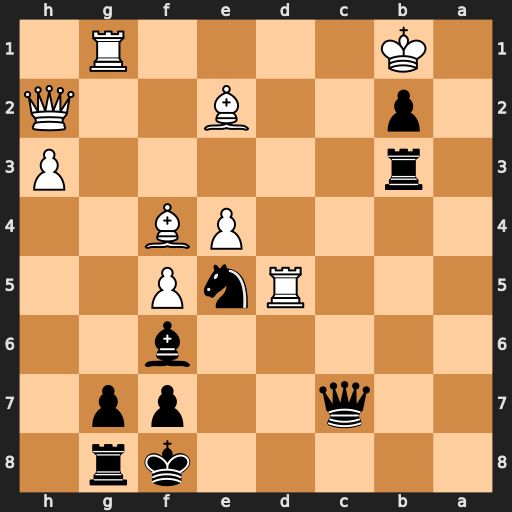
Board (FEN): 5kr1/2q2pp1/5b2/3RnP2/4PB2/1r5P/1p2B2Q/1K4R1
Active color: b
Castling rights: -
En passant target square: -
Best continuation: Qa7 Bxe5 Qa1+ Kc2 b1=Q+